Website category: university
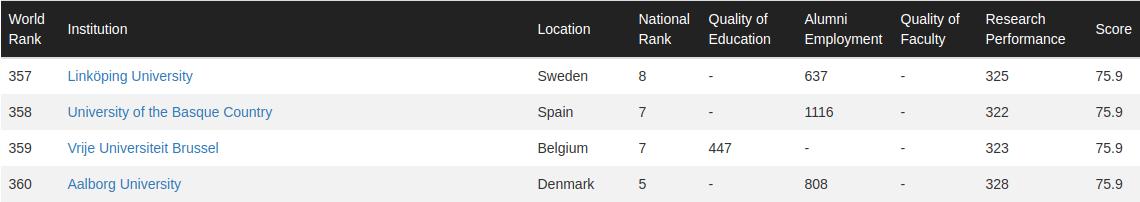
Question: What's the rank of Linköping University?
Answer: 357

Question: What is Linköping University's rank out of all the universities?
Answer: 357

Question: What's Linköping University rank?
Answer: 357

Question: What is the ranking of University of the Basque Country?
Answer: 358

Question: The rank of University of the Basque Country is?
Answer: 358

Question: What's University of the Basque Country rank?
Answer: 358

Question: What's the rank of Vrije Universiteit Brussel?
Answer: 359

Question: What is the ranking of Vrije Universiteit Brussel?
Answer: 359

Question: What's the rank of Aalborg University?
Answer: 360

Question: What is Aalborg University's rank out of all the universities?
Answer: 360

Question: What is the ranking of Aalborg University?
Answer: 360

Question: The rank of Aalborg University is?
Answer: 360

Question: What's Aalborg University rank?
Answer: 360

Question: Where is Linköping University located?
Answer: Sweden

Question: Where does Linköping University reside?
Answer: Sweden

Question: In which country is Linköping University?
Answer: Sweden

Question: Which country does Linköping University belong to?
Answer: Sweden

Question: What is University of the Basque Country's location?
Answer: Spain

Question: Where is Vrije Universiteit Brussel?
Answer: Belgium

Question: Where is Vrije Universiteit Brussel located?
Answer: Belgium

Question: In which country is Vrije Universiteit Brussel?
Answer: Belgium

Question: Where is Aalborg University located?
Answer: Denmark

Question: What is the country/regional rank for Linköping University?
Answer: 8

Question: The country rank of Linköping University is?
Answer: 8

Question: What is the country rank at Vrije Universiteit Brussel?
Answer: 7

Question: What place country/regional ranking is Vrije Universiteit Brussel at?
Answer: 7

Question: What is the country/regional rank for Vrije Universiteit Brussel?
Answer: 7

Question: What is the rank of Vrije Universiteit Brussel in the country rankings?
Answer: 7

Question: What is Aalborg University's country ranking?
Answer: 5

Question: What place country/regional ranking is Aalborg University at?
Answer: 5

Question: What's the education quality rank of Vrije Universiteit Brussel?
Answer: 447

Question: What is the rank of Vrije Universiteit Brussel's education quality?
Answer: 447

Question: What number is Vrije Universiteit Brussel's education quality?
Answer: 447

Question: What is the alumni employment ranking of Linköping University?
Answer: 637

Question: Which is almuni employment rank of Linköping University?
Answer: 637

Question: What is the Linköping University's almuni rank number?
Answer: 637

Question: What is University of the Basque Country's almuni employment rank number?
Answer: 1116

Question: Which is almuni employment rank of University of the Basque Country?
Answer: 1116

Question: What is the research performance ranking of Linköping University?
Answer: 325

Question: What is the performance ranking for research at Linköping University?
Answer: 325

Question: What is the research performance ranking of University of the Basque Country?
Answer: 322

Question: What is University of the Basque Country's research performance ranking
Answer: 322

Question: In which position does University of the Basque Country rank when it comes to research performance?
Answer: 322

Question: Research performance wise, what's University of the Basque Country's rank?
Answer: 322

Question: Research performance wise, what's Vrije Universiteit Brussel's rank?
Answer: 323

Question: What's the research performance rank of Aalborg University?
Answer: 328

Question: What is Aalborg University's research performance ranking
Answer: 328

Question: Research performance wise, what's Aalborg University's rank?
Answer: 328

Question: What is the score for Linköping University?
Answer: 75.9

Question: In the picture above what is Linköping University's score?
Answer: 75.9

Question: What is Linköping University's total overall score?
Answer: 75.9

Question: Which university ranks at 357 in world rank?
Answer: Linköping University

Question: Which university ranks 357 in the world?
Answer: Linköping University

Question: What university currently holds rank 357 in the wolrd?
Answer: Linköping University

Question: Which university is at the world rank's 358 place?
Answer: University of the Basque Country

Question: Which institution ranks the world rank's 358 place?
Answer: University of the Basque Country

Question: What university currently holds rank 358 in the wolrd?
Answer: University of the Basque Country

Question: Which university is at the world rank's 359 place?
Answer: Vrije Universiteit Brussel

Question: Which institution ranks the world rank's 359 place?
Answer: Vrije Universiteit Brussel

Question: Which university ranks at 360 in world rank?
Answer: Aalborg University

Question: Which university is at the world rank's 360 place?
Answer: Aalborg University

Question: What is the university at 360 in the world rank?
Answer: Aalborg University

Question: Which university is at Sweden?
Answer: Linköping University

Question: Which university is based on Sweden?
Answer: Linköping University